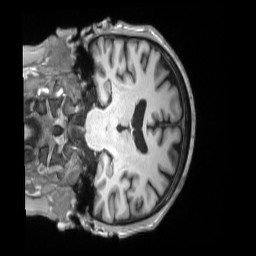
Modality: T1w
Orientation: coronal
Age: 56
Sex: male
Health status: ill
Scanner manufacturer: siemens
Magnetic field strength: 3 T
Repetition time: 2.2 s
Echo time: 0.00157 s